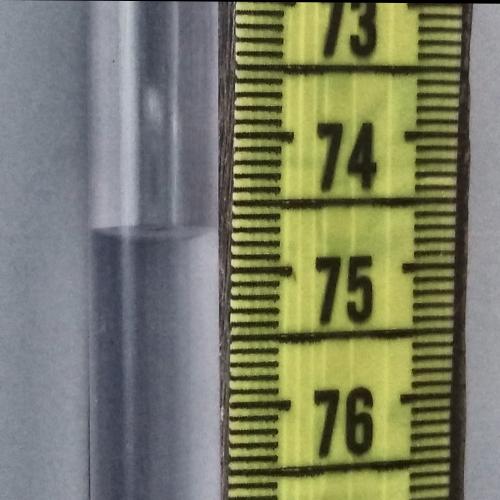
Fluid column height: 74.7 cm